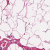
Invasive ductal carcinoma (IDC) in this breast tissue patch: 0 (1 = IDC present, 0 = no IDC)